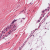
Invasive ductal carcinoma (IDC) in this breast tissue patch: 0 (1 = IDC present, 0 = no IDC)